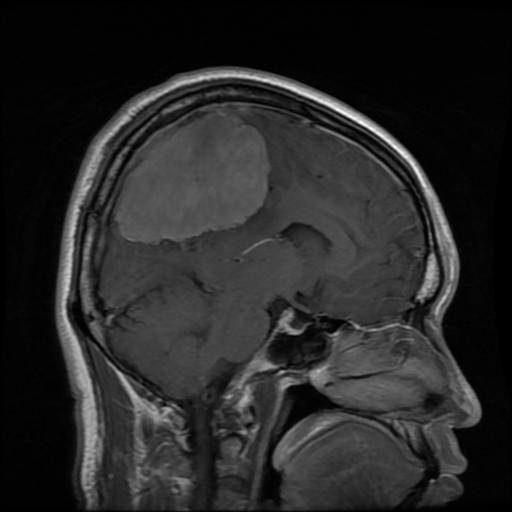
Label: meningioma